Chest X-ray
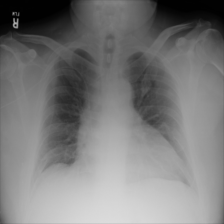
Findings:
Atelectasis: negative
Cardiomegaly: negative
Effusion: negative
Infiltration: negative
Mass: negative
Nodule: negative
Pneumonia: negative
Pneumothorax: negative
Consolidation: negative
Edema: negative
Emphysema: negative
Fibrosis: negative
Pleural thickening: negative
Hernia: negative